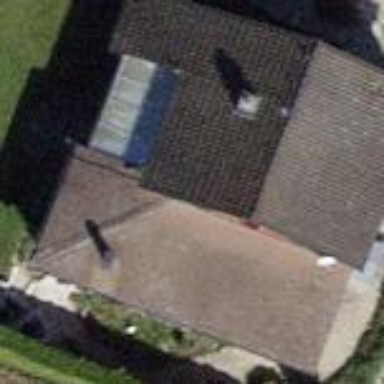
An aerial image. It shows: Building with tiled roof.